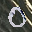
Label: 0